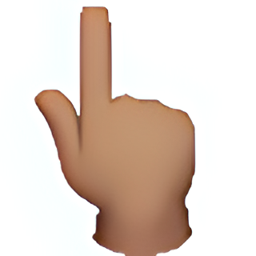
Name: white up pointing backhand index
Emoji: 👆🏽
Group: People & Body
Sub-group: hand-single-finger